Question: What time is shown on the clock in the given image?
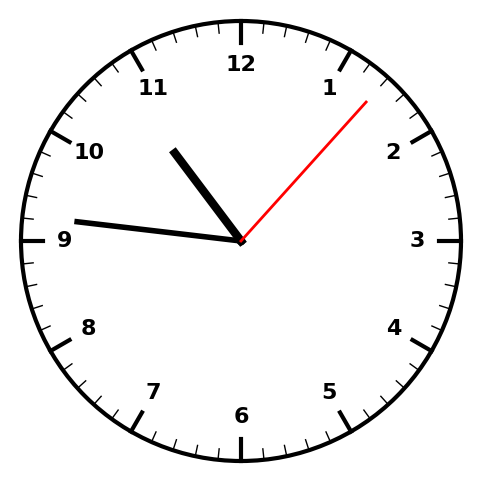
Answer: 10:46:07